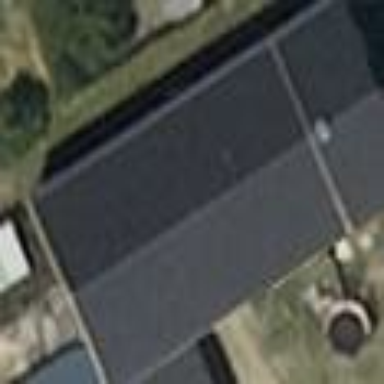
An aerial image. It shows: Shed.